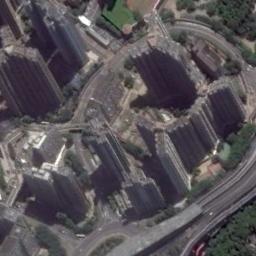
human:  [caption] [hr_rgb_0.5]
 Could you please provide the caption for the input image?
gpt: A commercial area with some high-rise buildings is surrounded by some roads .

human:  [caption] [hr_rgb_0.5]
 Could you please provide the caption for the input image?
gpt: The commercial area is consist of many tall buildings next to the trees .

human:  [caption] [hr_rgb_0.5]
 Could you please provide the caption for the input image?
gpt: There are several tall buildings and lawns and several roads and many trees in a commercial area .

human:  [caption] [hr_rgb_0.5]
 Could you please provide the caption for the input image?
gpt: There are many skyscrapers on a commercial area .

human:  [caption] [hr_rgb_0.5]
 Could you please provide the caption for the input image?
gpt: The buildings are of different sizes and colors .